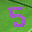
Label: 5